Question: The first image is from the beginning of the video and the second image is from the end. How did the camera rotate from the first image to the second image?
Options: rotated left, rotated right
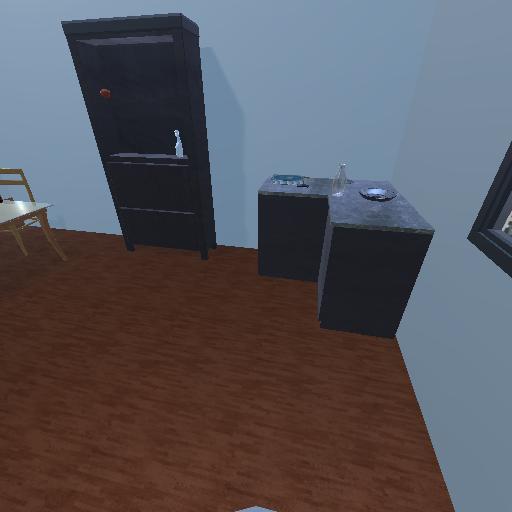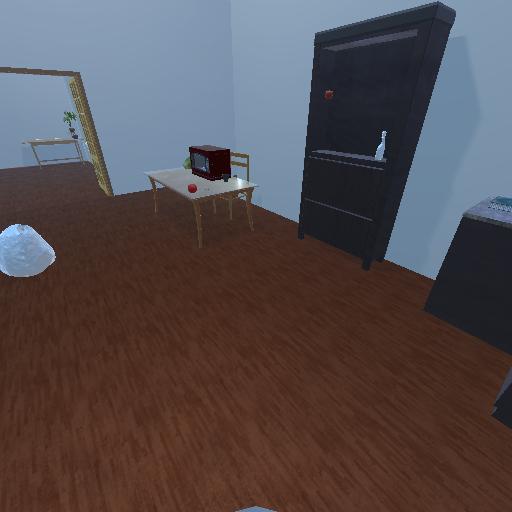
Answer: rotated left